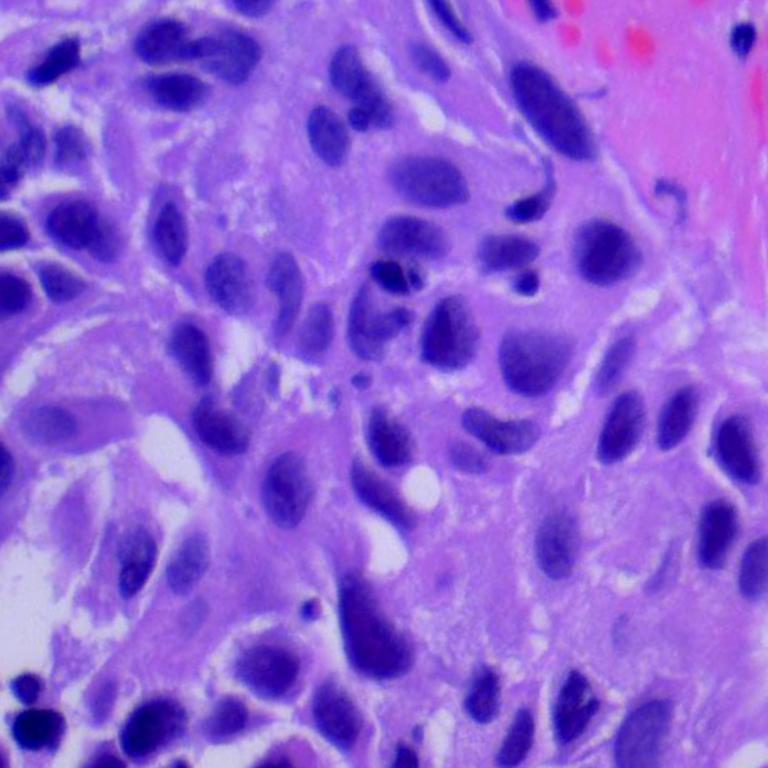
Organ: lung
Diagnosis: squamous carcinomas